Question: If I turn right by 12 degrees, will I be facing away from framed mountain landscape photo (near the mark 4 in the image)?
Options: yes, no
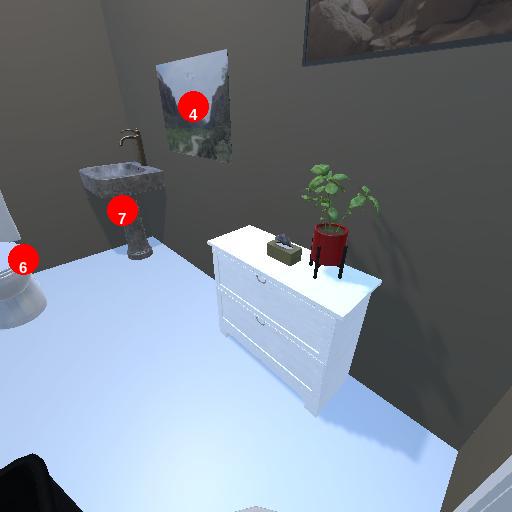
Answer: yes